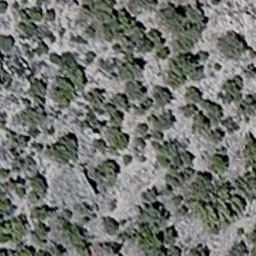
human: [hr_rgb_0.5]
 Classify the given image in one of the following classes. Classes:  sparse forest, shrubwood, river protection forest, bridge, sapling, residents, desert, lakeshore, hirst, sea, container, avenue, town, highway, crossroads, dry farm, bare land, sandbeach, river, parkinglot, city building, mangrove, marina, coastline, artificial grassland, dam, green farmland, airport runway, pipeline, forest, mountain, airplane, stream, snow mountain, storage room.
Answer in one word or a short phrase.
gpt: sparse forest